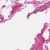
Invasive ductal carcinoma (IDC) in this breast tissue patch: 0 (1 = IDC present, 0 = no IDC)